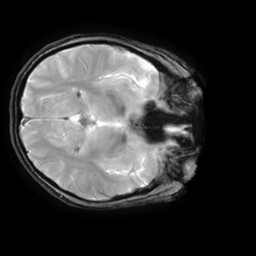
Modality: T2starw
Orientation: axial
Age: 49
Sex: female
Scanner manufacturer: ge
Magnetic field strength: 3 T
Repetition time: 0.65 s
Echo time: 0.02 s